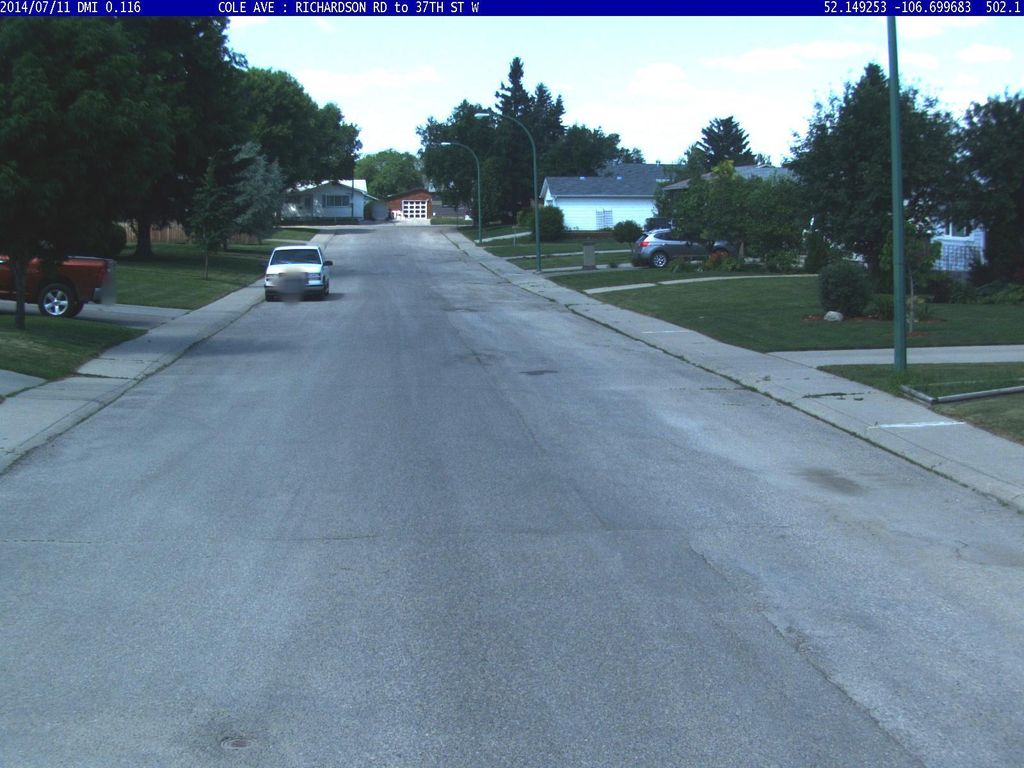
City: saskatoon